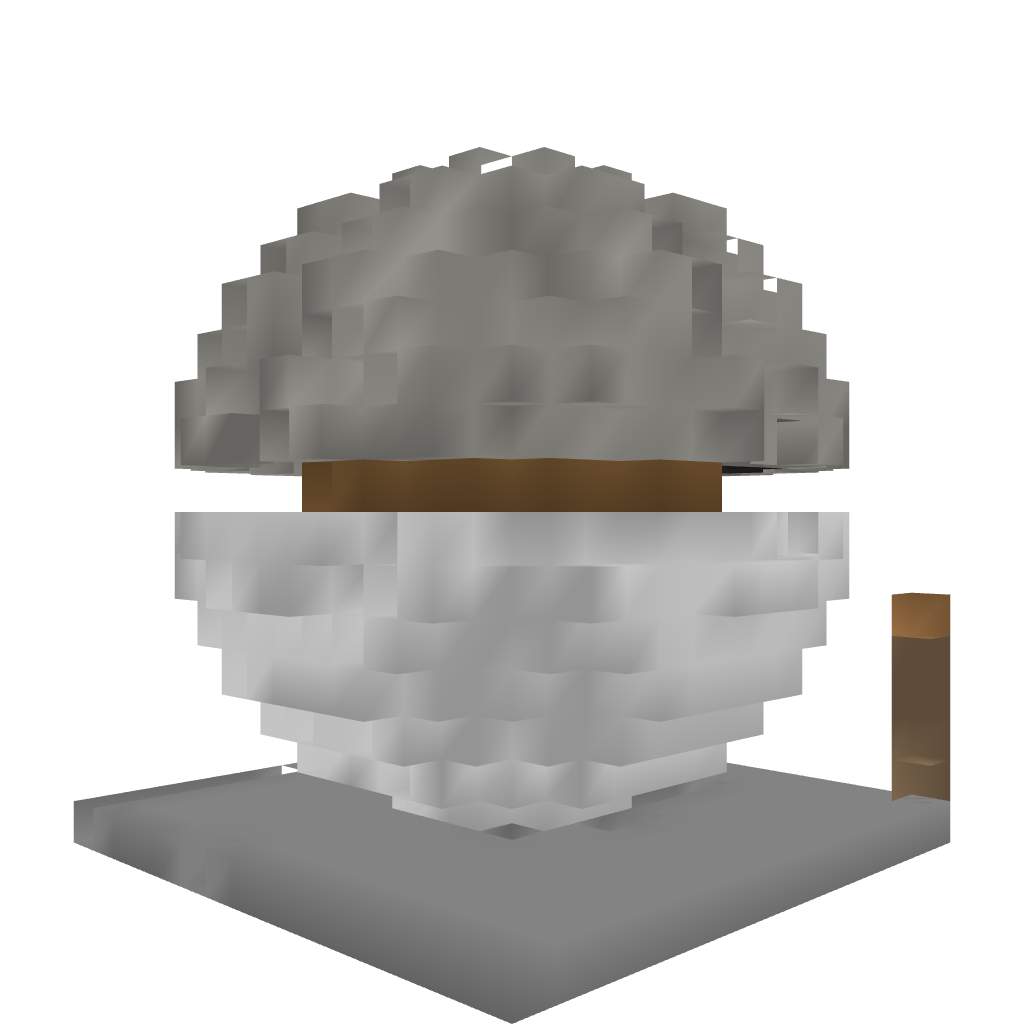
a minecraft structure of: Sphere House